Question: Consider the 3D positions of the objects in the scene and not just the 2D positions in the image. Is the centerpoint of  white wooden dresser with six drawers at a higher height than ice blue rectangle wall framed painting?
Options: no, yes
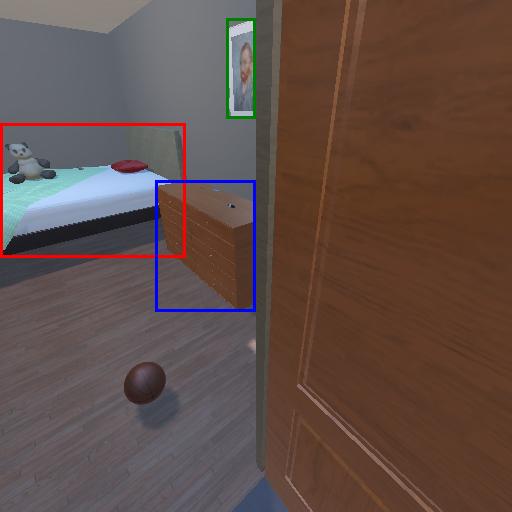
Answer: no